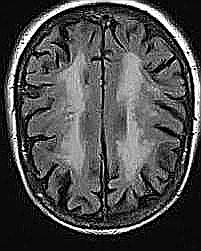
Label: notumor